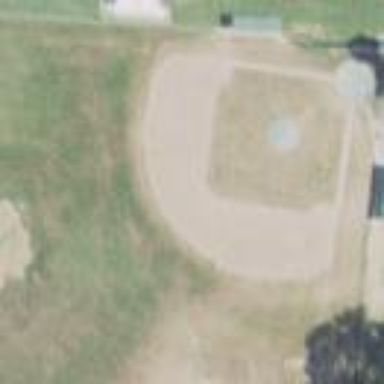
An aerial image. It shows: Baseball pitch for leisure land activities.